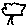
Label: tree